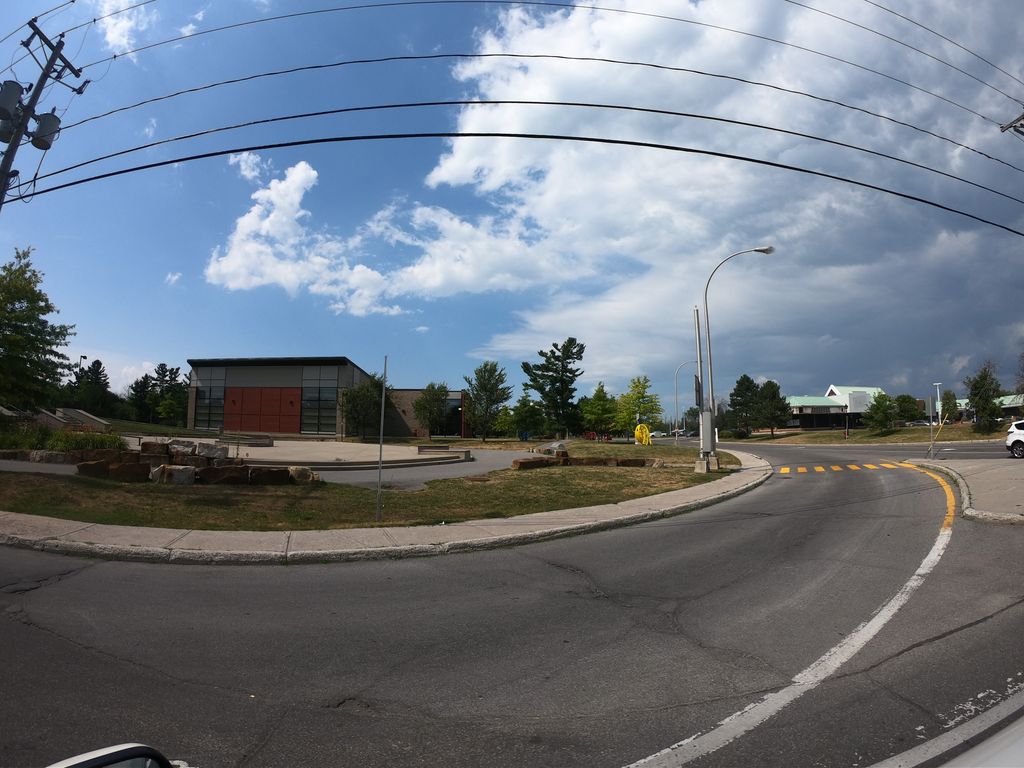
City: ottawa-gatineau